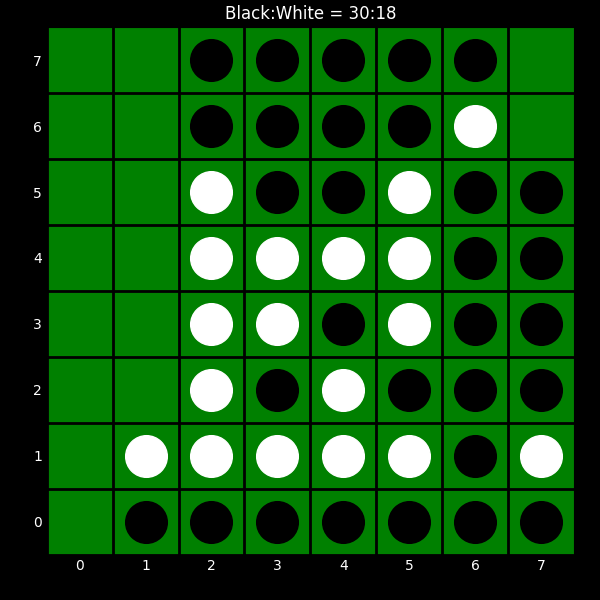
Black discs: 30
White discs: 18